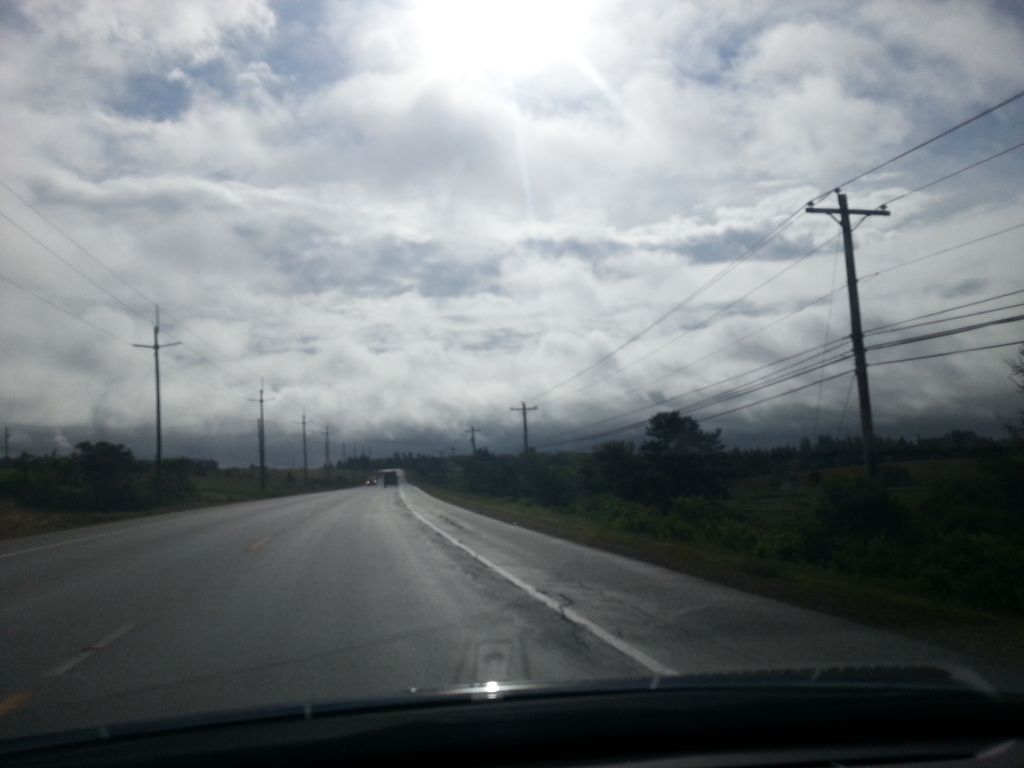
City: charlottetown